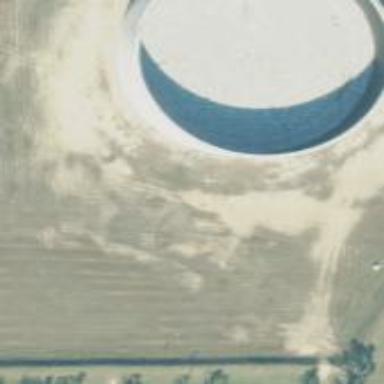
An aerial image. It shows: Storage tank which is man-made and housed in building.